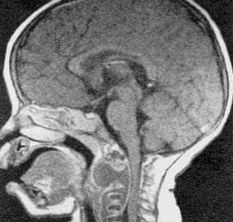
Label: notumor